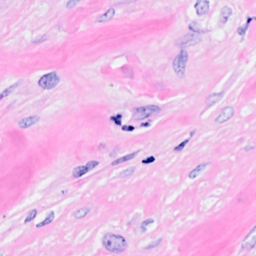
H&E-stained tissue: Breast